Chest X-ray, PA view. Patient: 70 years old, sex F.
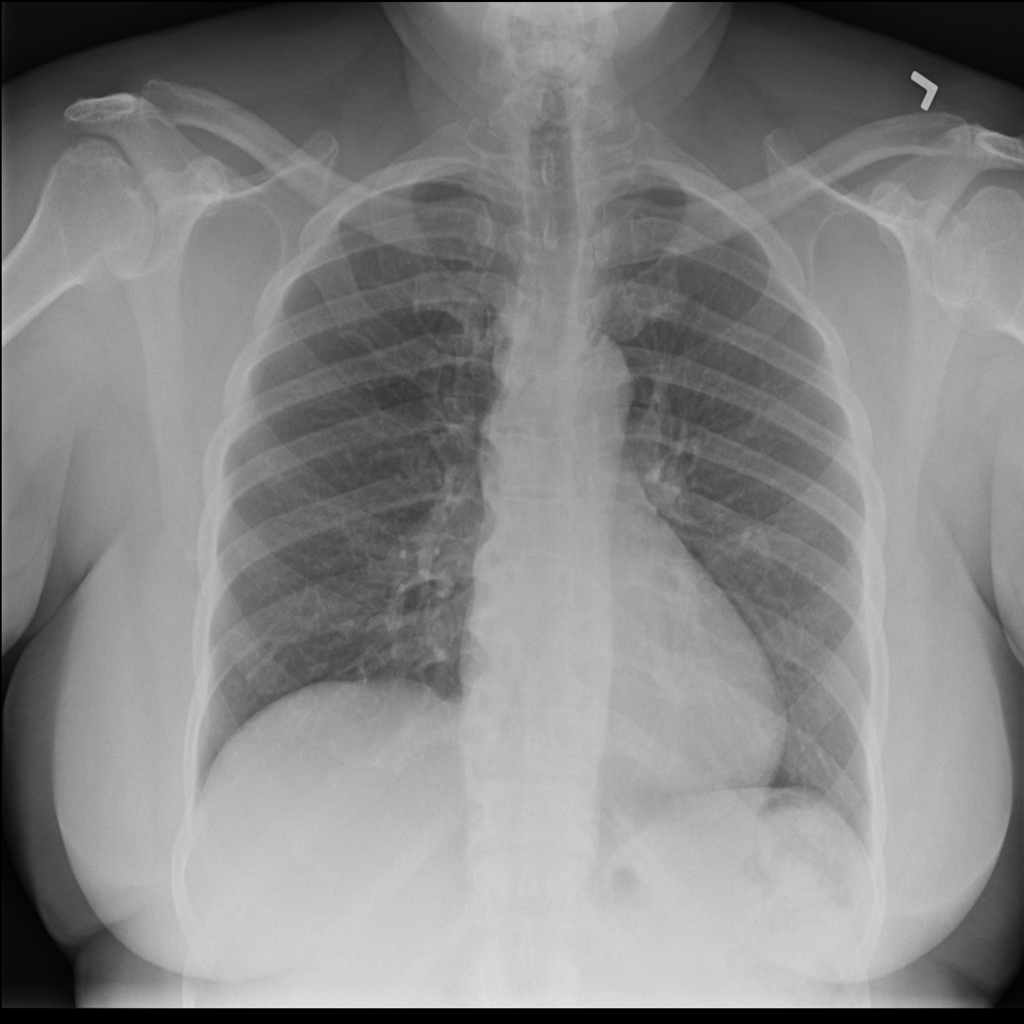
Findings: No Finding